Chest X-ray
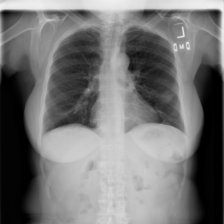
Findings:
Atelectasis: negative
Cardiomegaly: negative
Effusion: negative
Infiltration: negative
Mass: negative
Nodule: negative
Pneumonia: negative
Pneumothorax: negative
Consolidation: negative
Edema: negative
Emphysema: negative
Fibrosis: negative
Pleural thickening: positive
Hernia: negative